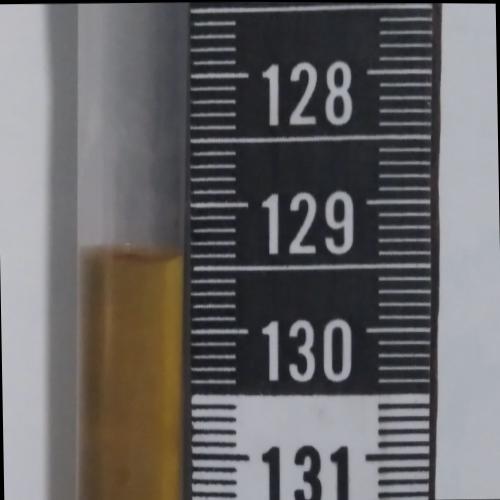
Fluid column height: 129.4 cm